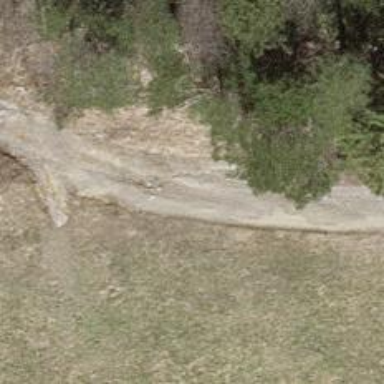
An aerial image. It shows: Unpaved track road with grade3 tracktype.